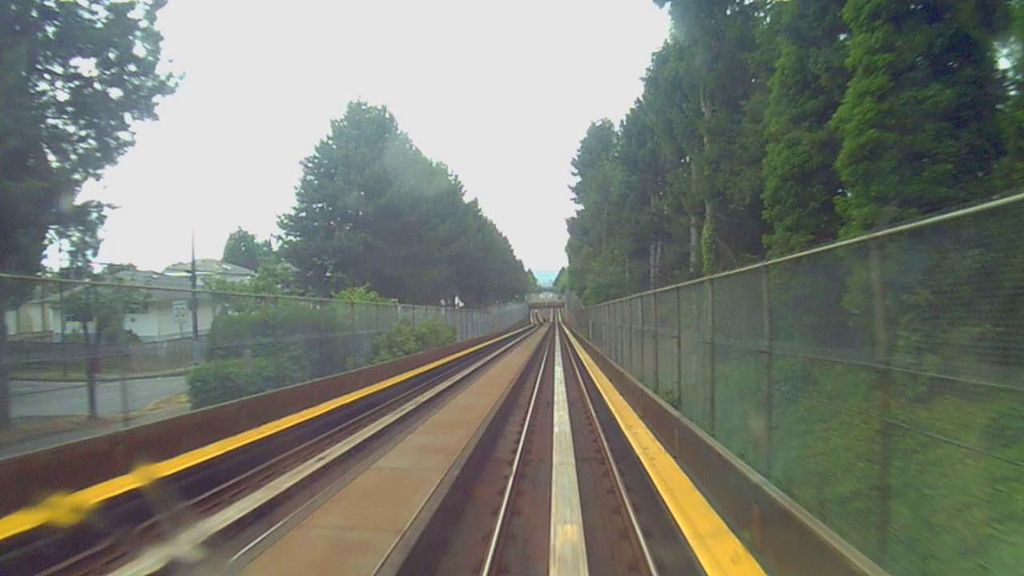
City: vancouver